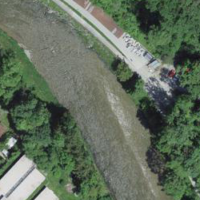
EUNIS habitat code: 15
Species observed at this site:
Phragmites australis
Barbarea vulgaris
Rosa arvensis
Ranunculus acris
Epilobium hirsutum
Holcus lanatus
Melilotus officinalis
Dactylis glomerata
Filipendula ulmaria